\begin{tikzpicture}[>=Stealth, scale=1.2]
    % 1. 定义参数 (可根据题目具体数值自由调整)
    \def\a{3}    % 椭圆长半轴
    \def\b{1.8}  % 椭圆短半轴
    \def\kx{1.5} % 竖直垂线的x坐标位置
    \def\sy{-1.2}% 水平线S点的y轴坐标
    \def\slope{0.4} % 斜直线的斜率

    % 2. 绘制坐标轴
    \draw[->, thick] (-4, 0) -- (4, 0) node[below] {$x$};
    \draw[->, thick] (0, -2.5) -- (0, 3) node[left] {$y$};
    \node[below left] at (0, 0) {$O$};

    % 3. 绘制椭圆 (使用椭圆标准方程路径)
    \draw[thick, name path=ellipse] (0,0) ellipse ({\a} and {\b});

    % 4. 绘制水平辅助线 (过S)
    \draw[name path=horiz] (-3.5, \sy) -- (3.5, \sy);
    \node[above right] at (0, \sy) {$S$};

    % 5. 绘制斜线 (过点A在y轴负半轴)
    % 假设A点坐标为(0, -1.5)
    \def\Ay{-1.5}
    \coordinate (A) at (0, \Ay);
    \node[below left] at (A) {$A$};
    \draw[thick, name path=slant] (-1, {\Ay - \slope*1}) -- (3.8, {\Ay + \slope*3.8});

    % 6. 绘制垂直线 (过N, T, P, M)
    \draw[thick, name path=vert] (\kx, -2) -- (\kx, 2.5);

    % 7. 计算并标注交点
    % 点 N: 垂线与椭圆上方交点
    \path[name intersections={of=vert and ellipse, by={unused, N}}];
    \node[above right] at (N) {$N$};
    \fill (N) circle (1pt);

    % 点 B: 斜线与椭圆交点
    \path[name intersections={of=slant and ellipse, by={unused, B}}];
    \node[above] at (B) {$B$};
    \fill (B) circle (1pt);

    % 点 T: 垂线与斜线交点
    \path[name intersections={of=vert and slant, by=T}];
    \node[above left] at (T) {$T$};
    \fill (T) circle (1pt);

    % 点 P: 垂线与水平线交点
    \path[name intersections={of=vert and horiz, by=P}];
    \node[below left] at (P) {$P$};
    \fill (P) circle (1pt);

    % 点 M: 垂线下方标注点 (根据原图在P下方)
    \coordinate (M) at (\kx, \sy - 0.3);
    \node[right] at (M) {$M$};
    \fill (\kx, \sy - 0.2) circle (1.5pt); % 加强显示P点下的标记

\end{tikzpicture}
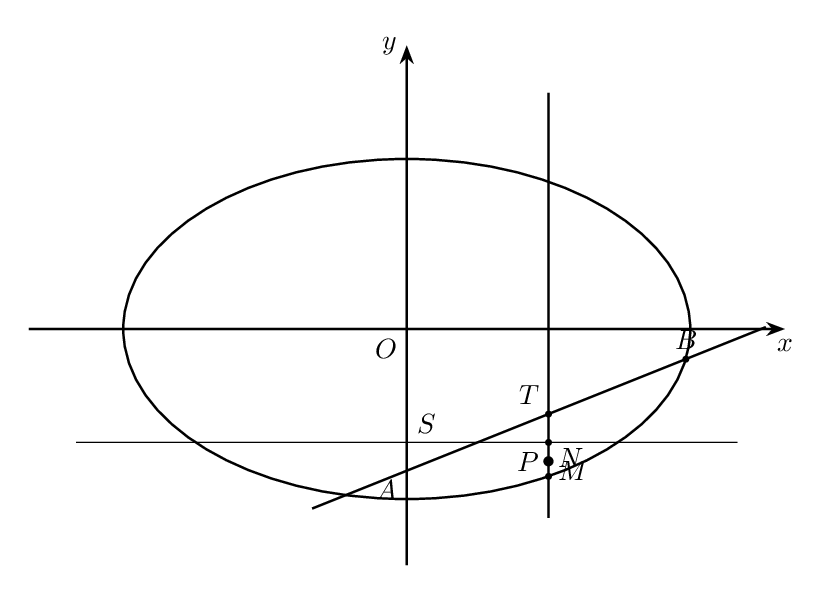
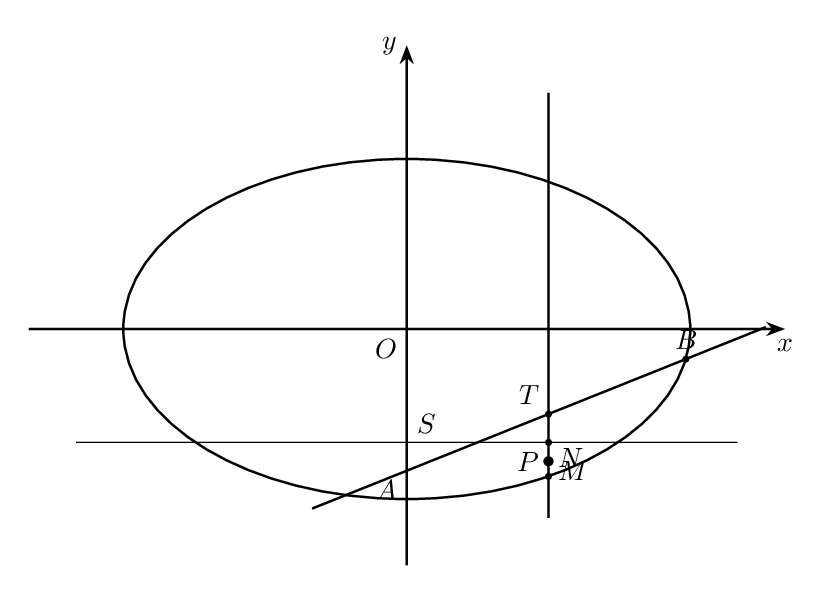
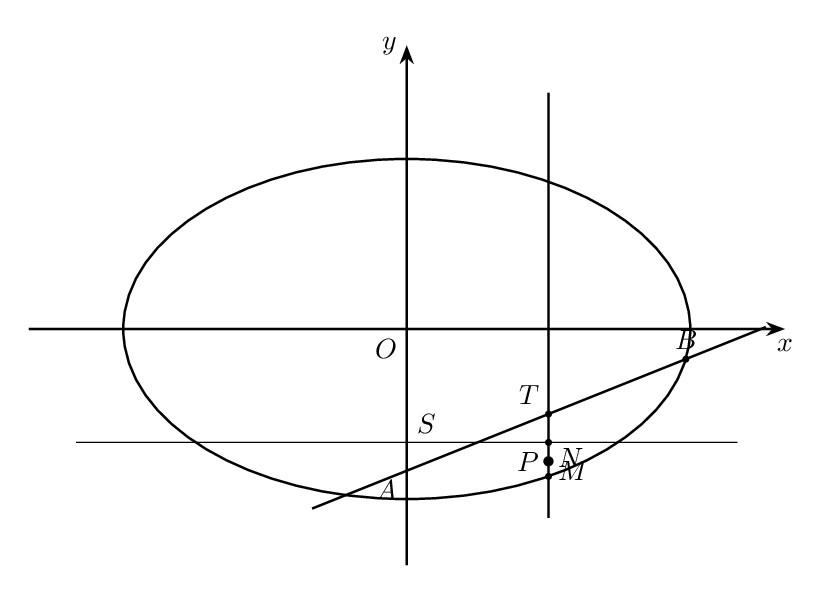
【解答】
\begin{tikzpicture}[>=Stealth, scale=1.2]
    % 1. 定义参数 (可根据题目具体数值自由调整)
    \def\a{3}    % 椭圆长半轴
    \def\b{1.8}  % 椭圆短半轴
    \def\kx{1.5} % 竖直垂线的x坐标位置
    \def\sy{-1.2}% 水平线S点的y轴坐标
    \def\slope{0.4} % 斜直线的斜率

    % 2. 绘制坐标轴
    \draw[->, thick] (-4, 0) -- (4, 0) node[below] {$x$};
    \draw[->, thick] (0, -2.5) -- (0, 3) node[left] {$y$};
    \node[below left] at (0, 0) {$O$};

    % 3. 绘制椭圆 (使用椭圆标准方程路径)
    \draw[thick, name path=ellipse] (0,0) ellipse ({\a} and {\b});

    % 4. 绘制水平辅助线 (过S)
    \draw[name path=horiz] (-3.5, \sy) -- (3.5, \sy);
    \node[above right] at (0, \sy) {$S$};

    % 5. 绘制斜线 (过点A在y轴负半轴)
    % 假设A点坐标为(0, -1.5)
    \def\Ay{-1.5}
    \coordinate (A) at (0, \Ay);
    \node[below left] at (A) {$A$};
    \draw[thick, name path=slant] (-1, {\Ay - \slope*1}) -- (3.8, {\Ay + \slope*3.8});

    % 6. 绘制垂直线 (过N, T, P, M)
    \draw[thick, name path=vert] (\kx, -2) -- (\kx, 2.5);

    % 7. 计算并标注交点
    % 点 N: 垂线与椭圆上方交点
    \path[name intersections={of=vert and ellipse, by={unused, N}}];
    \node[above right] at (N) {$N$};
    \fill (N) circle (1pt);

    % 点 B: 斜线与椭圆交点
    \path[name intersections={of=slant and ellipse, by={unused, B}}];
    \node[above] at (B) {$B$};
    \fill (B) circle (1pt);

    % 点 T: 垂线与斜线交点
    \path[name intersections={of=vert and slant, by=T}];
    \node[above left] at (T) {$T$};
    \fill (T) circle (1pt);

    % 点 P: 垂线与水平线交点
    \path[name intersections={of=vert and horiz, by=P}];
    \node[below left] at (P) {$P$};
    \fill (P) circle (1pt);

    % 点 M: 垂线下方标注点 (根据原图在P下方)
    \coordinate (M) at (\kx, \sy - 0.3);
    \node[right] at (M) {$M$};
    \fill (\kx, \sy - 0.2) circle (1.5pt); % 加强显示P点下的标记

\end{tikzpicture}